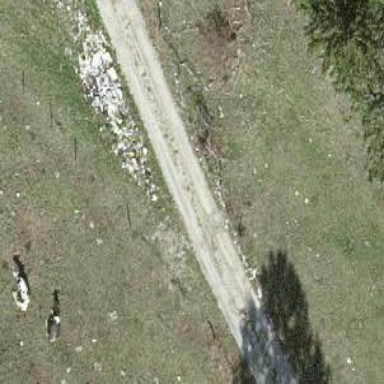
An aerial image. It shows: Unpaved service road.